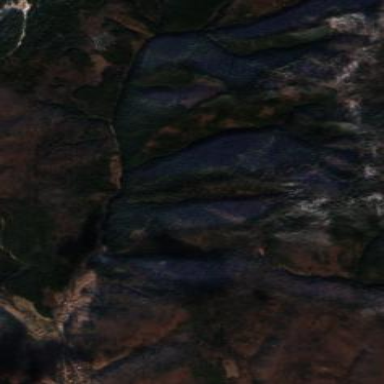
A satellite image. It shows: Coniferous forest area.